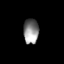
Tissue: lung
Cell type: Myeloid cells
Senescence score: 0.1926
Nuclear area (px): 372
Mean DAPI intensity: 137.073